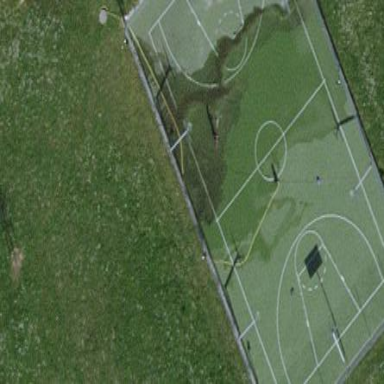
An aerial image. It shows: Basketball court located in leisure land pitch.